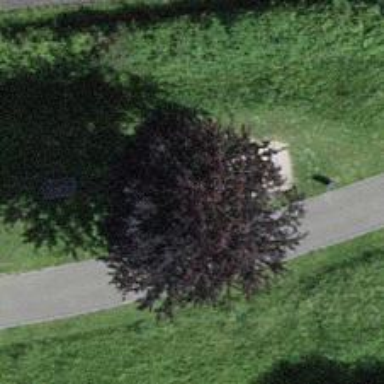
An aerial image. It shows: Park with broadleaved deciduous trees.